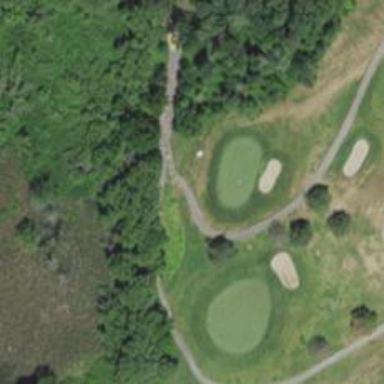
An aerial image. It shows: Path for both road and golf.